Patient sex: M
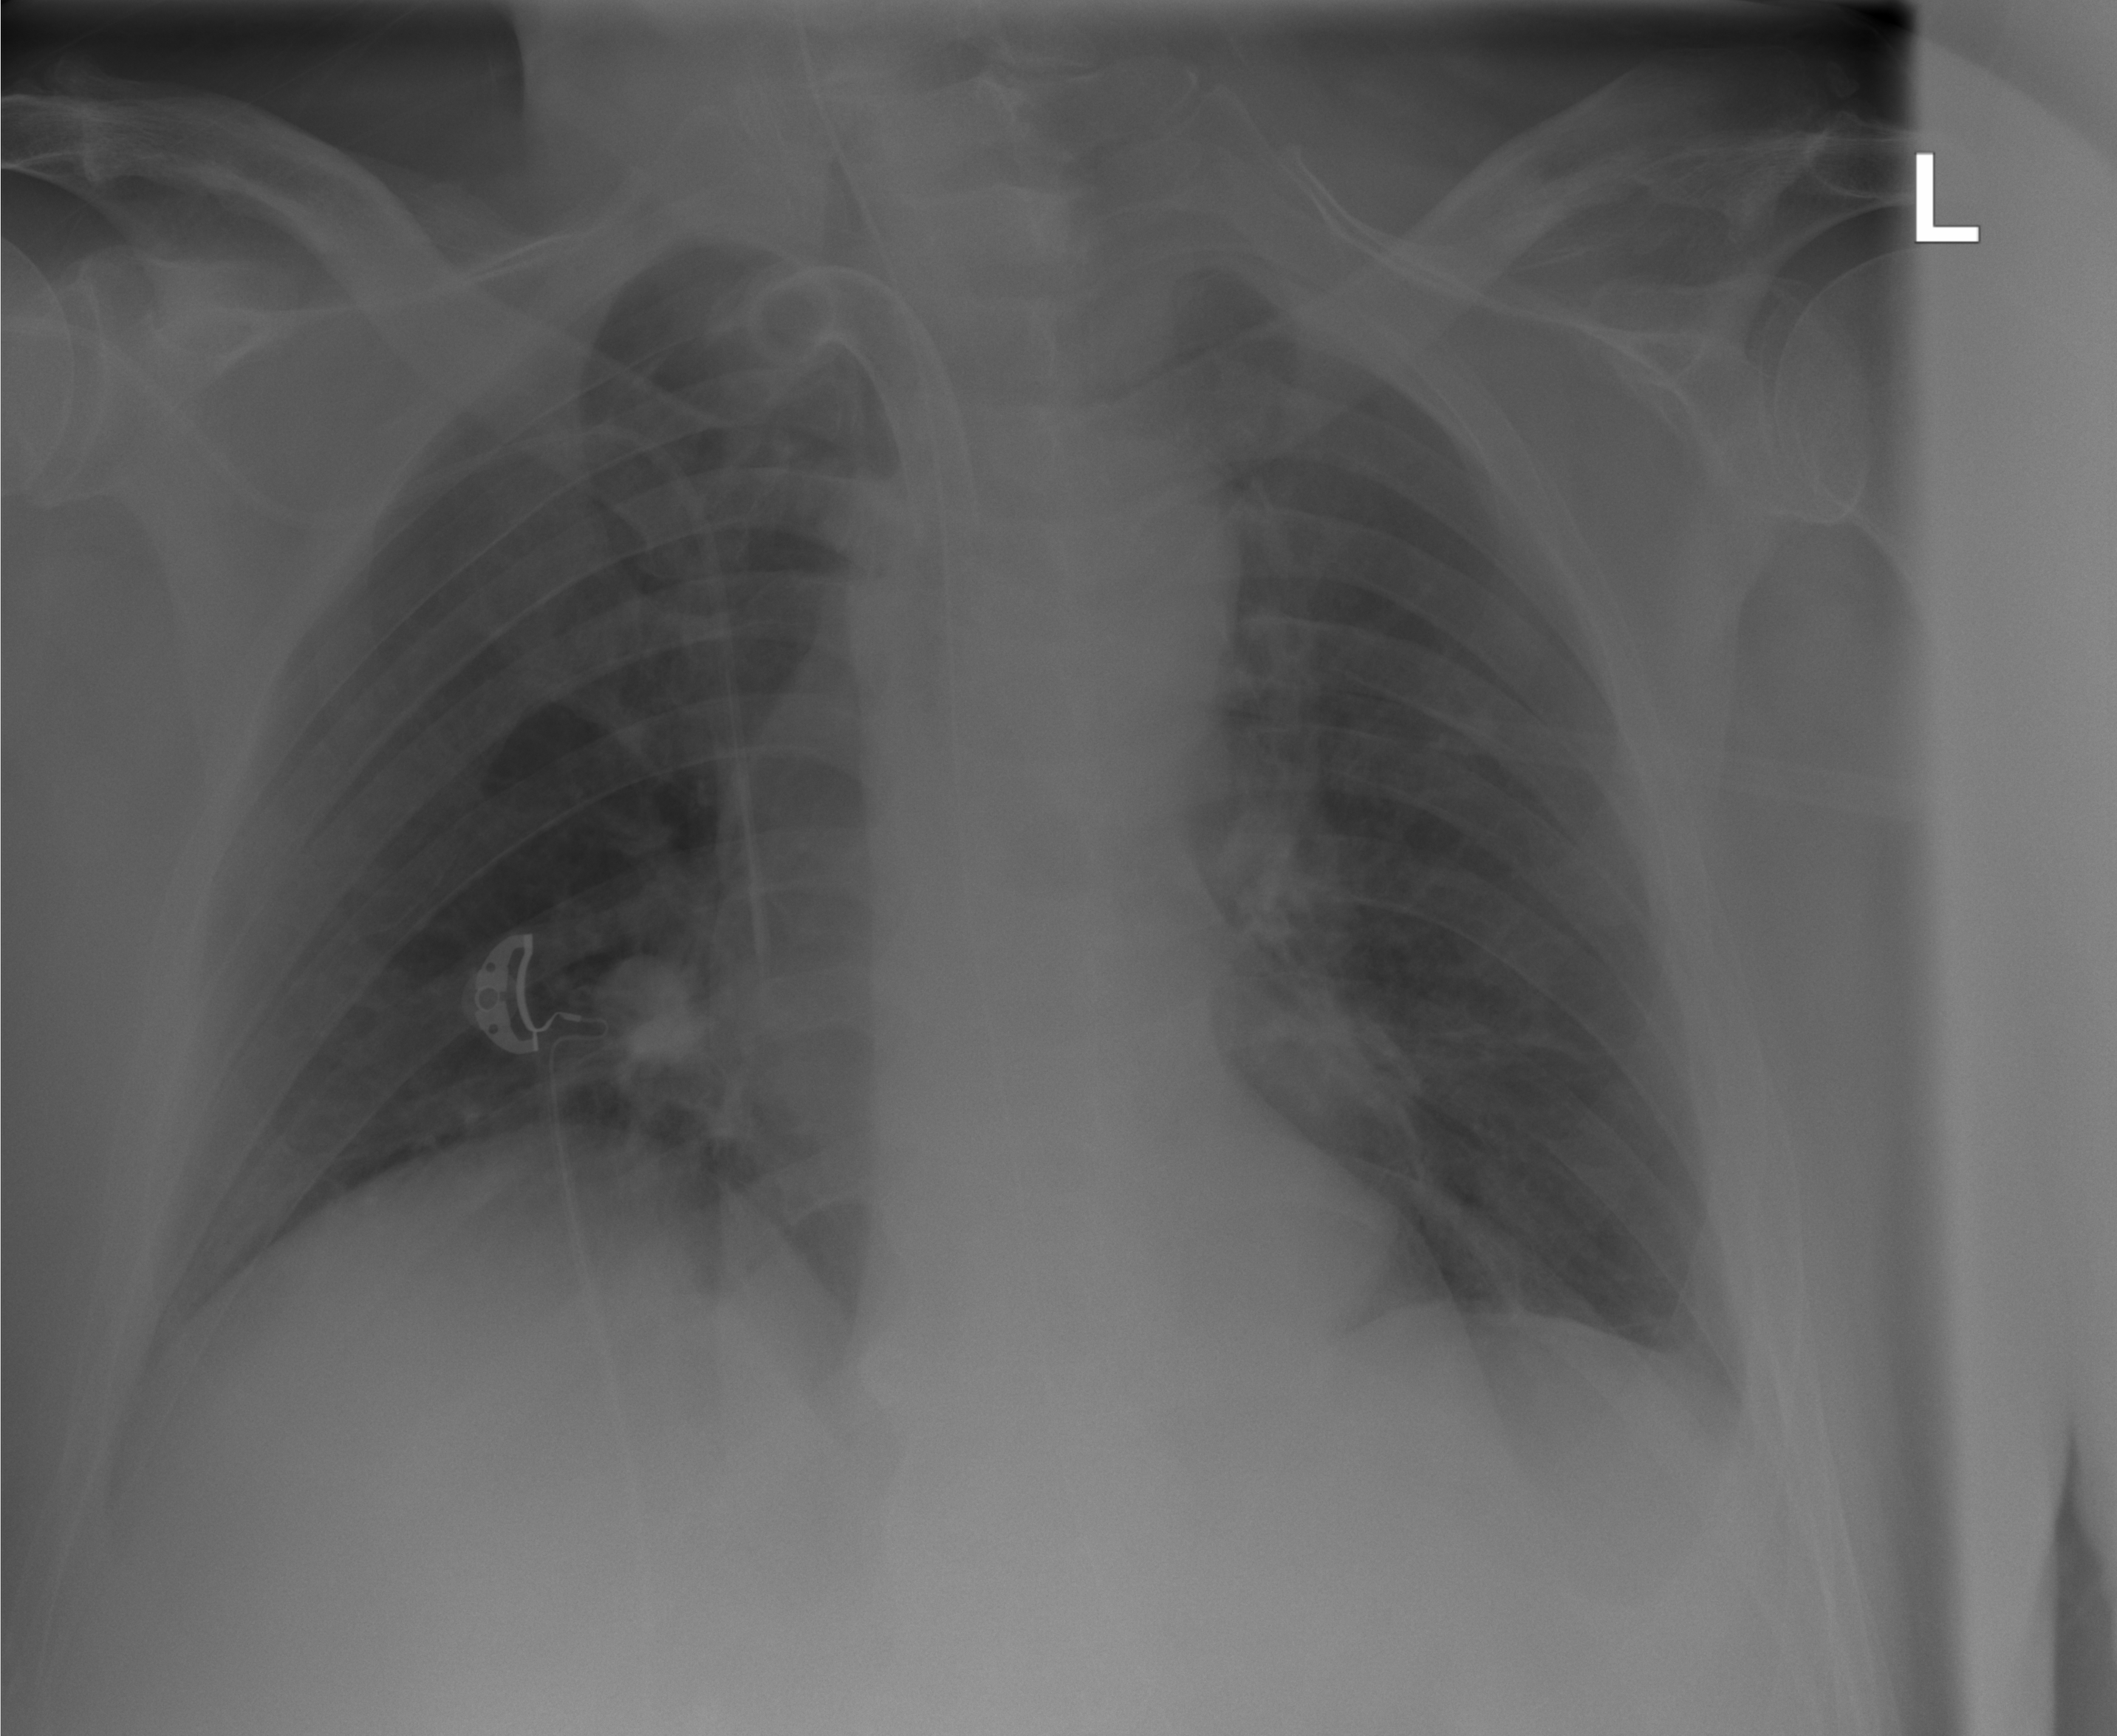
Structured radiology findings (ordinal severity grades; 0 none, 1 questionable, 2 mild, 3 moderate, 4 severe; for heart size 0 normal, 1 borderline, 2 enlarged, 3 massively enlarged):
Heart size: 0
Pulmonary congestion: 0
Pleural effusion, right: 0
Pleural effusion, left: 1
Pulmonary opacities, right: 0
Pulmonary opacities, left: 0
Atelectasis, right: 0
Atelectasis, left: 1